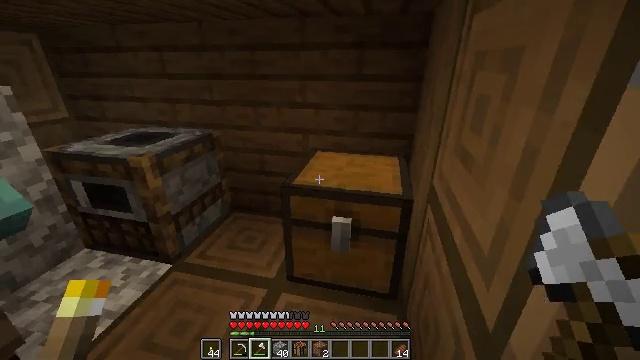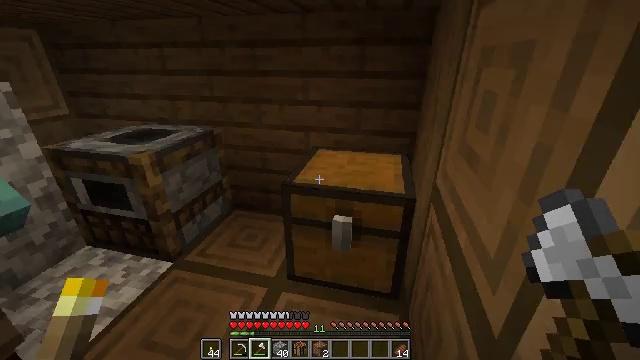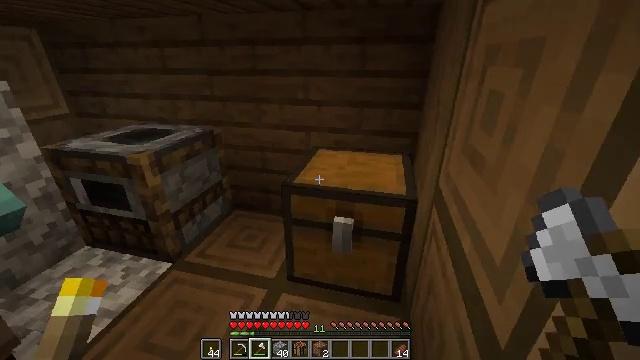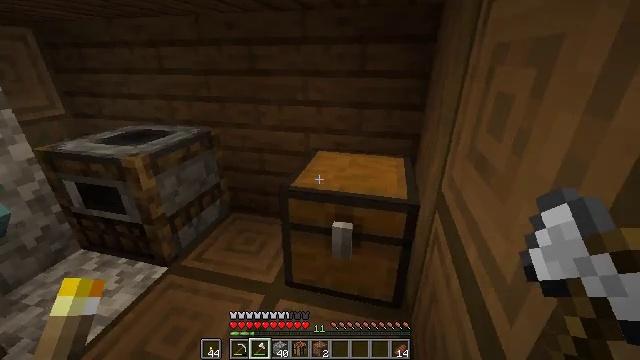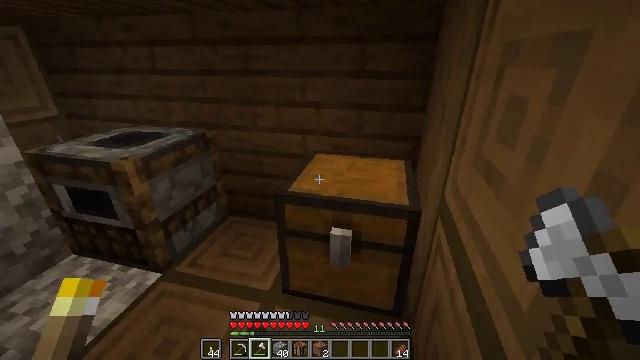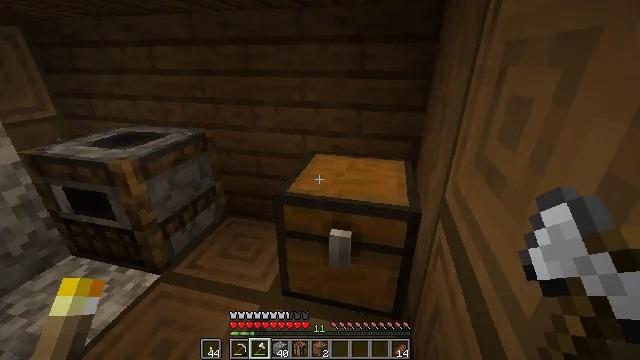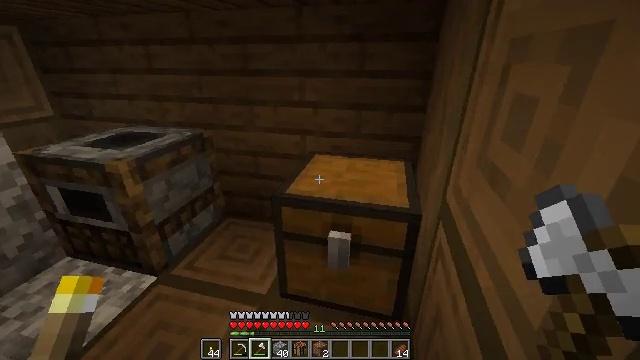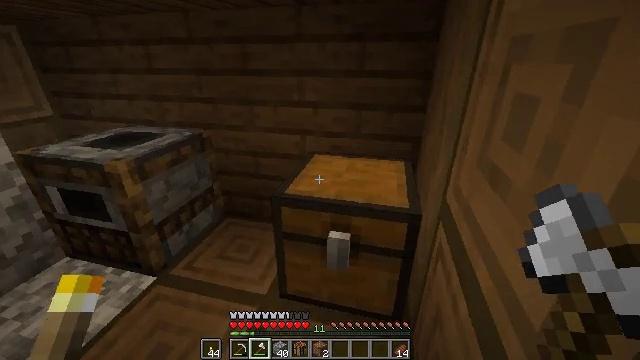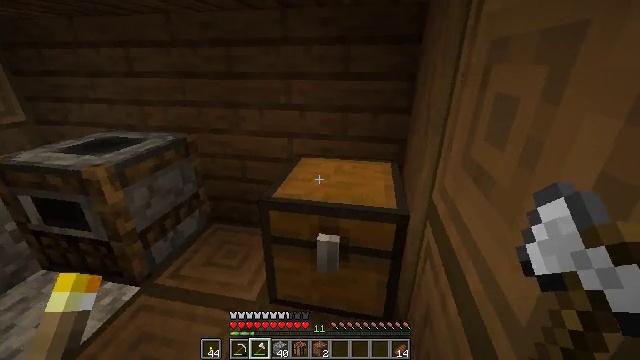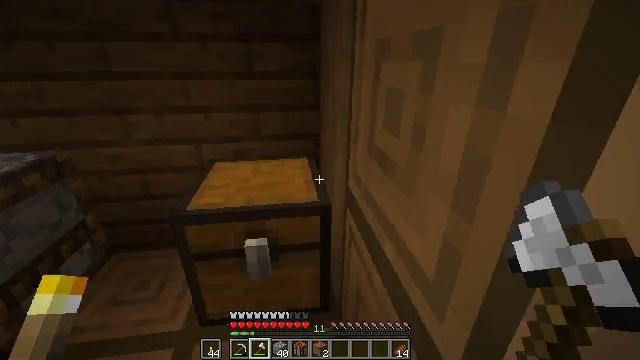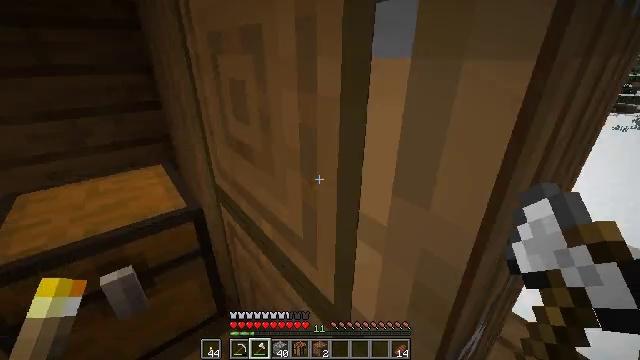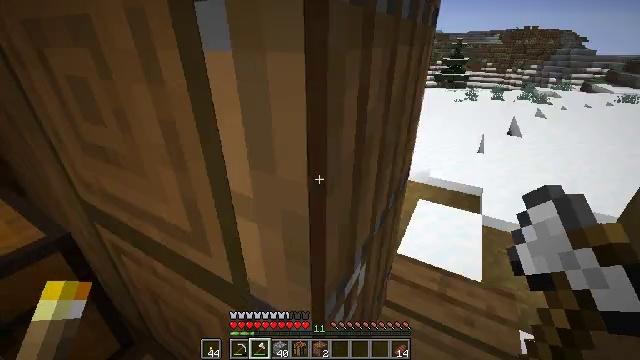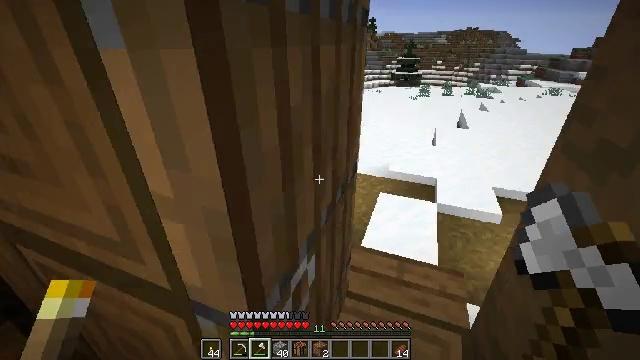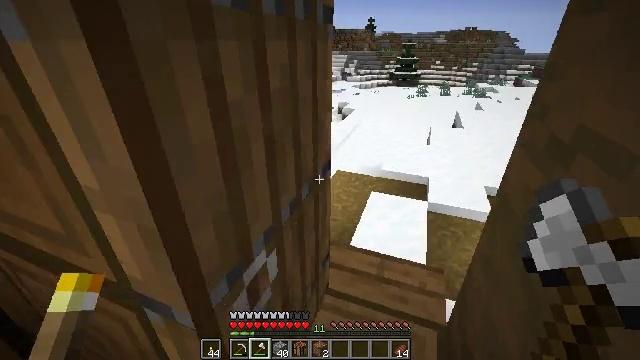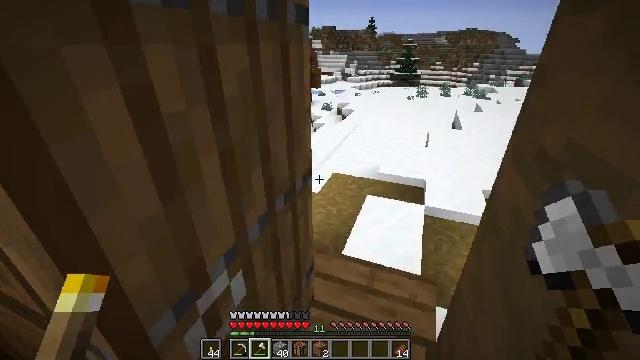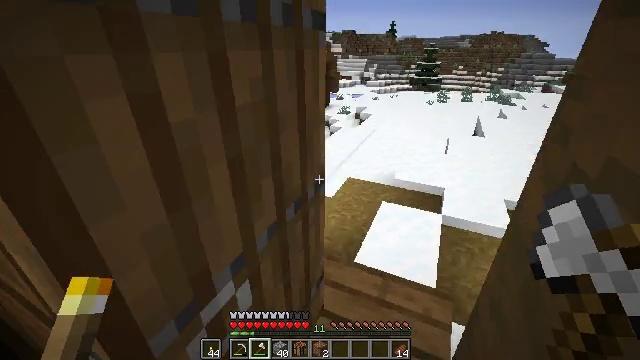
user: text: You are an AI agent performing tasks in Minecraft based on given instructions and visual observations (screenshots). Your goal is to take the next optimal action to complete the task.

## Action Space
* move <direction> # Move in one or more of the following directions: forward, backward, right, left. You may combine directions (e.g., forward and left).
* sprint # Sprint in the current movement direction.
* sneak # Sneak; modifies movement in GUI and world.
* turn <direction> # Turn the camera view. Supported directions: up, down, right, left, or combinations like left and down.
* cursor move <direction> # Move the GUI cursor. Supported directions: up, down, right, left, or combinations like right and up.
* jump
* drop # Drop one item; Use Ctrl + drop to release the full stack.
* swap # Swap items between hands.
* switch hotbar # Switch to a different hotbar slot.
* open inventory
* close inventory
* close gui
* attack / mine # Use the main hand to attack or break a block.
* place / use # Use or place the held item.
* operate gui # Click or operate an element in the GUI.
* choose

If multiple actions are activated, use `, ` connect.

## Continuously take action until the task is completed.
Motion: motion action
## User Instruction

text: Reclaim the smoker from the setup.
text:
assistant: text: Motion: move right
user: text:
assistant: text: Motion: move right
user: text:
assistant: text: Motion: move right
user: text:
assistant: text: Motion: move right
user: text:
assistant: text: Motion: no_op
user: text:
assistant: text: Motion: no_op
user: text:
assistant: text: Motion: no_op
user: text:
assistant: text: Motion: turn right
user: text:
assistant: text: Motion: move right, turn right
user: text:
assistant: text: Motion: move right, turn right and down
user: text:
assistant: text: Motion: move right, turn right and down
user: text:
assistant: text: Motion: move right, turn right
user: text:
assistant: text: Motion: move right
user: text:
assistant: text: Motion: move forward and move right
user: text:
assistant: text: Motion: move forward and move right, turn left
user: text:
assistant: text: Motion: move forward and move right, turn left
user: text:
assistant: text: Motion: move forward, turn left
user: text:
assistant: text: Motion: move forward, turn left
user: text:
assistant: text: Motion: move forward, turn left
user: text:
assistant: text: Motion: turn left
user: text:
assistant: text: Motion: turn left
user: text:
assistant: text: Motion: turn left
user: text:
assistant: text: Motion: turn left
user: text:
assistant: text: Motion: turn left
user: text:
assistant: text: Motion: turn left
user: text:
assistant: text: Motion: no_op
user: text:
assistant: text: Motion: turn left
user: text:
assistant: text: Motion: no_op
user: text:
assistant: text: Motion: no_op
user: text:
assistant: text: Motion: no_op